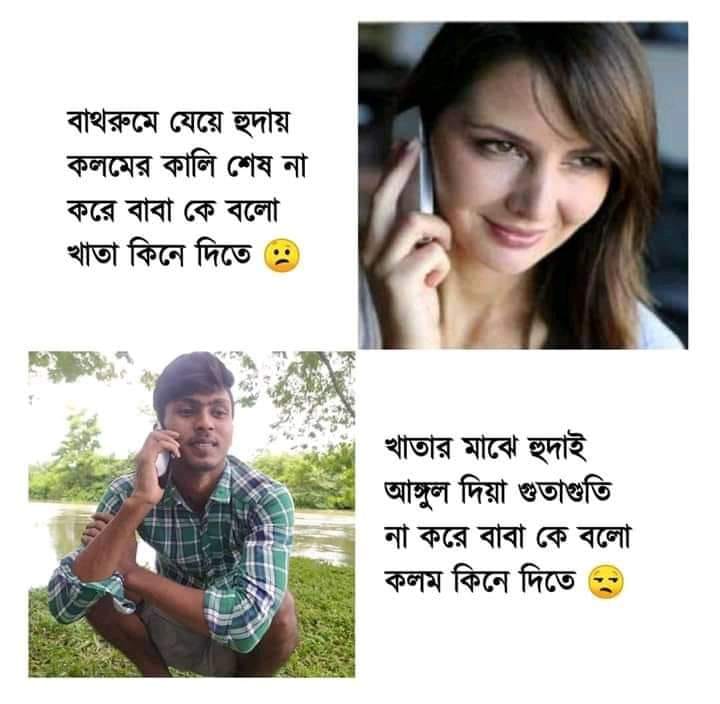
Caption: বাথরুমে যেয়ে হুদায় কলমের কালি শেষ না করে বাবা কে বলো খাতা কিনে দিতে     খাতার মাঝে হুদাই আঙ্গুল দিয়া গুতাগুতি না করে বাবা কে বলো  কলম কিনে দিতে
Label: non-hate